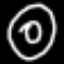
Label: donut